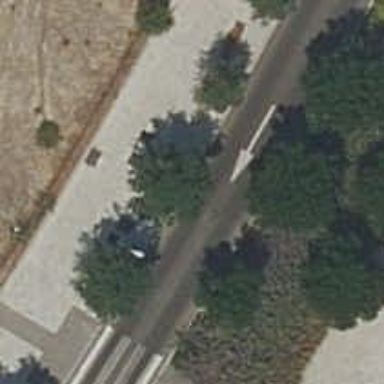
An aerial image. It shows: Row of trees in natural setting.